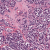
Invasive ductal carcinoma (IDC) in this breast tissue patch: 1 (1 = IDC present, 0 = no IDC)